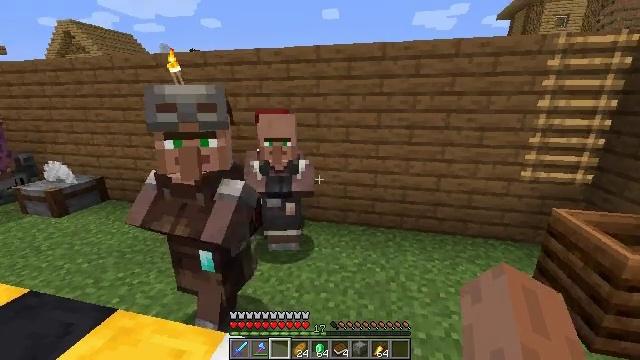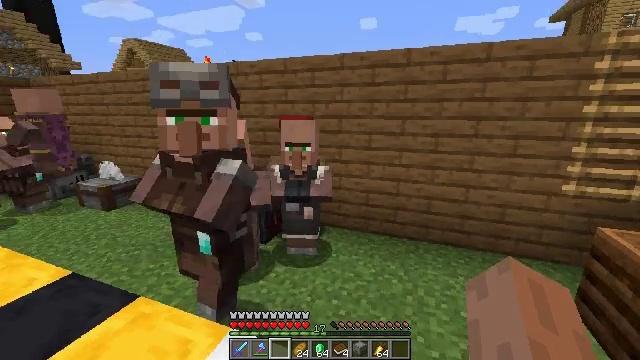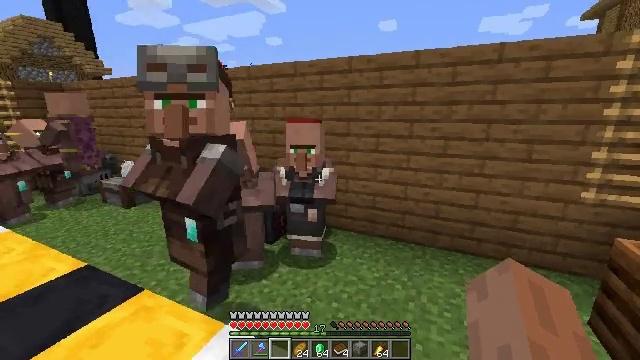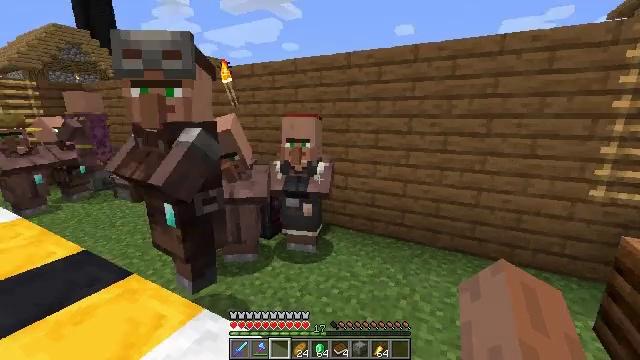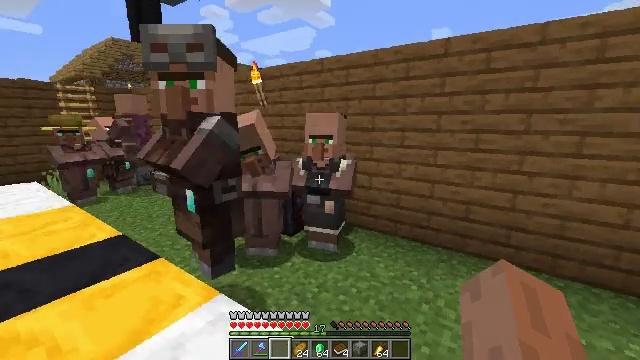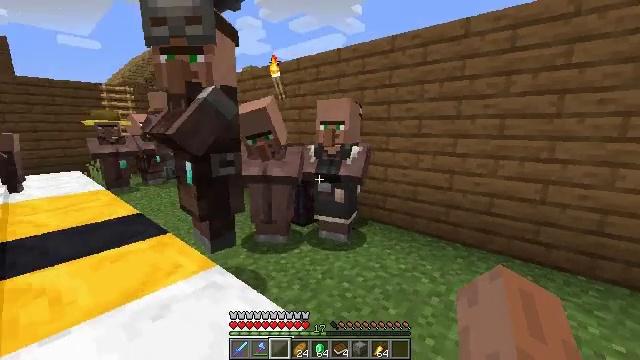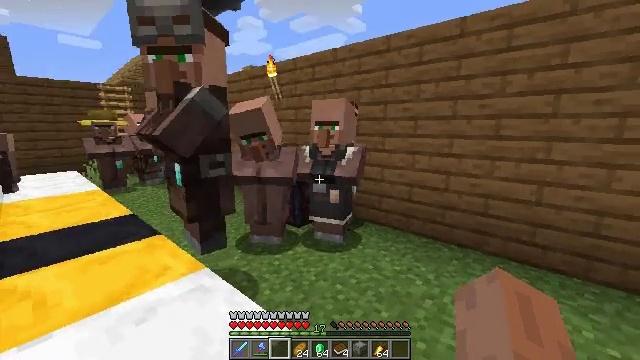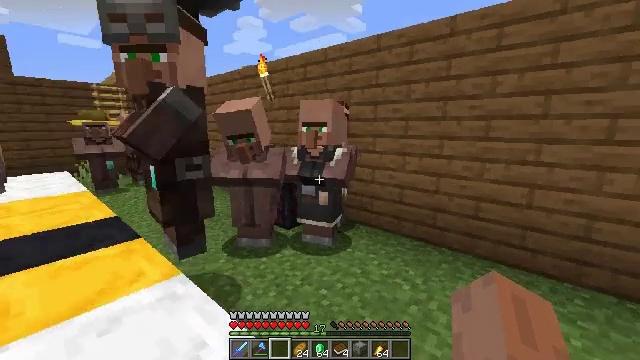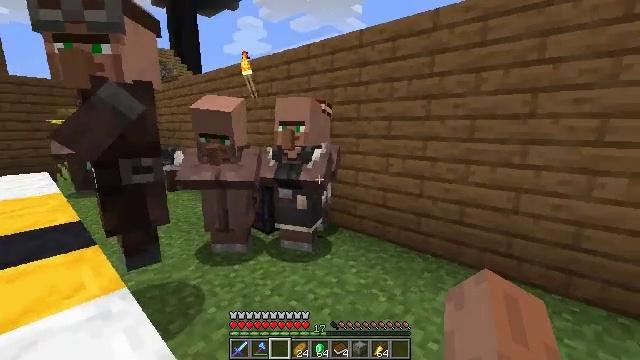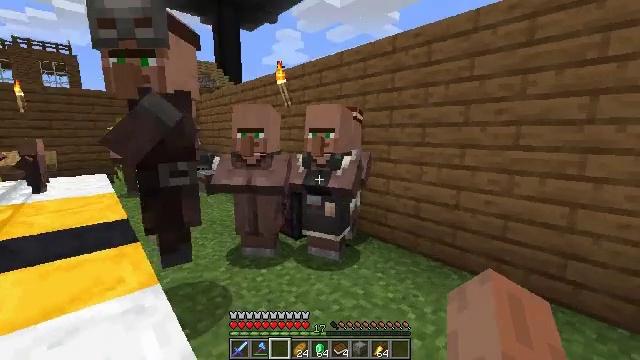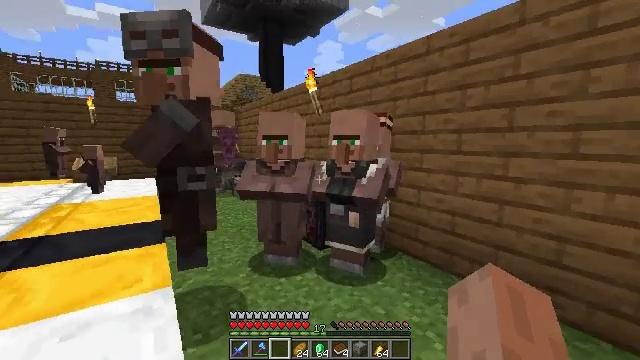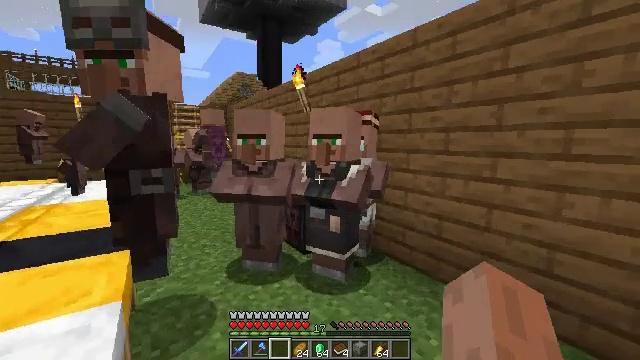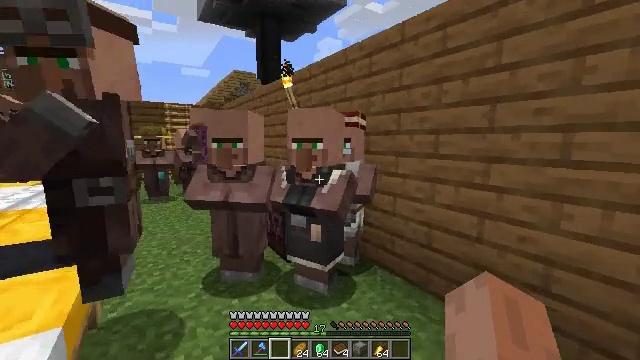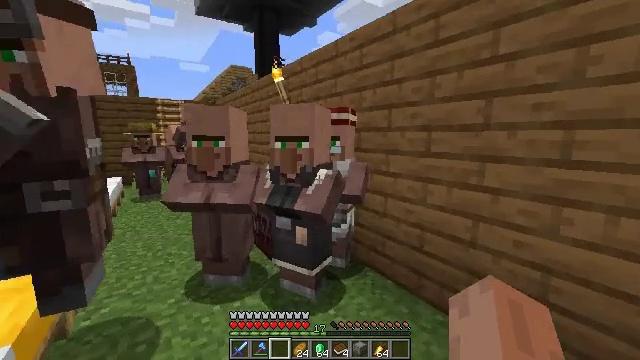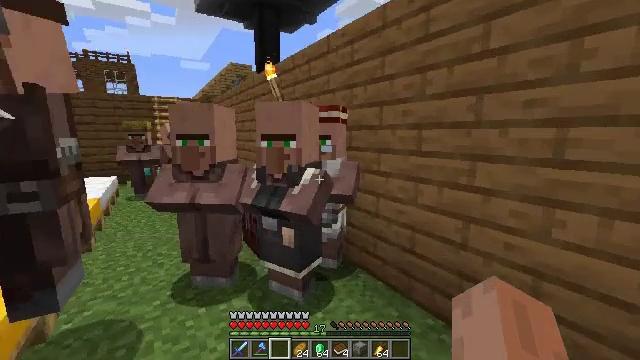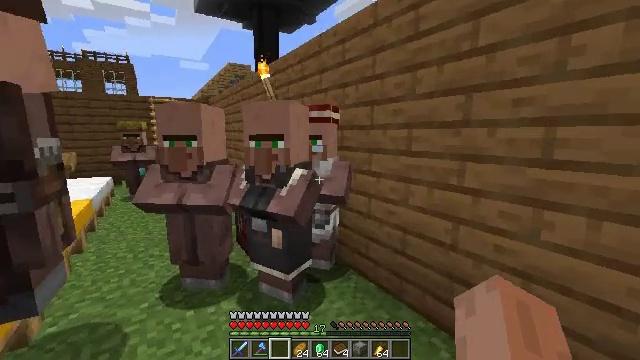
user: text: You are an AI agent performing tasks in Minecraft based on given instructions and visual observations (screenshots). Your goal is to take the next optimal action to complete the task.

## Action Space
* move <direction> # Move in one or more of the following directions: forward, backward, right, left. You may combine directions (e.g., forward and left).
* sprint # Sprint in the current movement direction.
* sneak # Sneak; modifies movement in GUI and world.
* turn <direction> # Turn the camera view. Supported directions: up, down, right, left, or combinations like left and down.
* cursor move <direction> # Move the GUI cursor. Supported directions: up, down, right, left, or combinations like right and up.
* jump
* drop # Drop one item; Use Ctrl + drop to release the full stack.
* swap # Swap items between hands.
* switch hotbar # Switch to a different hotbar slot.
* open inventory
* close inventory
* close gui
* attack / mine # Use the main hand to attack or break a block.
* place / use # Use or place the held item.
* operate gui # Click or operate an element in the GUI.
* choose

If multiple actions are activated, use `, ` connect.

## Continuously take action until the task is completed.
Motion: motion action
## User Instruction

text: Make a golden helmet with gold ingots.
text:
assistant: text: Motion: move right, turn left and up
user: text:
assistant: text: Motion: move right, turn left
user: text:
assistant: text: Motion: move forward and move right, turn left
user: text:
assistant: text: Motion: move forward and move right, turn left and up
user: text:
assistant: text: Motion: move forward and move right, turn left and up
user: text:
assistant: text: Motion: move forward and move right
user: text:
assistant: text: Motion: move forward and move right
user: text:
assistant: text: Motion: move forward and move right
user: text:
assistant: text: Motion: move forward and move right, turn left and up
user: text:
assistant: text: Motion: move forward and move right, turn left and up
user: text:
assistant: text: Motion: move forward and move right
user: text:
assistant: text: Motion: move forward and move right
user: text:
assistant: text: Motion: move forward and move right
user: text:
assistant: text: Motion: move right
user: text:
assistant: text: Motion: move right, use / place
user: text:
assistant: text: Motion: use / place
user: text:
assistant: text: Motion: turn left, use / place
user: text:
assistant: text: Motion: turn left, use / place
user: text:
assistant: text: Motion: turn left
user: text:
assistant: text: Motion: no_op
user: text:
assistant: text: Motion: no_op
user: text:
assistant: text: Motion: no_op
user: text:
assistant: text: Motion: no_op
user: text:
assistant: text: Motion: no_op
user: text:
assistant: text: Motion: no_op
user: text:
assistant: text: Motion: no_op
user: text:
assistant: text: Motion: cursor move left, close inventory
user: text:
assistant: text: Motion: turn left, close inventory
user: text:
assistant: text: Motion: turn left, close inventory
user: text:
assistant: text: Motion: turn left